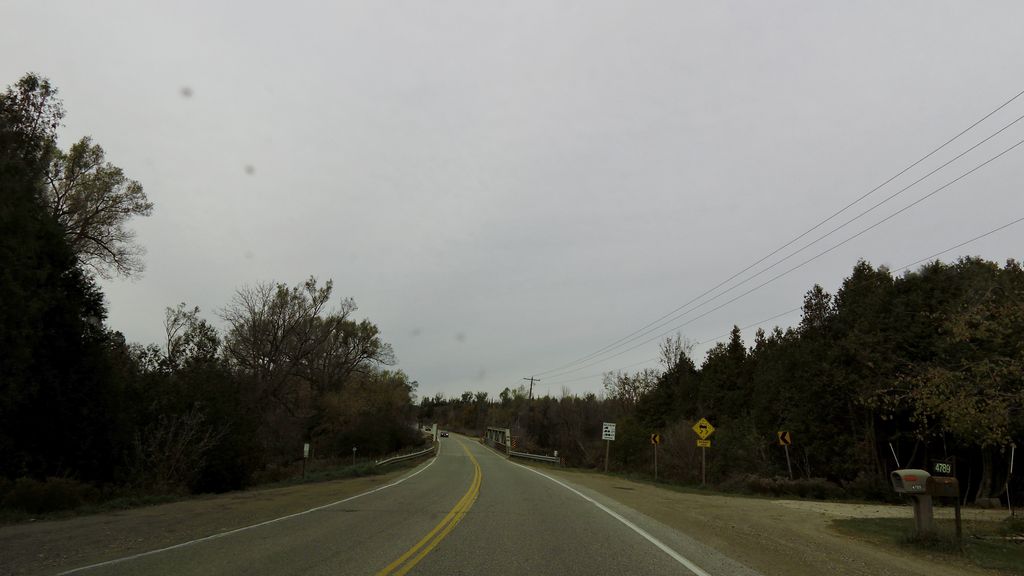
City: kitchener-waterloo